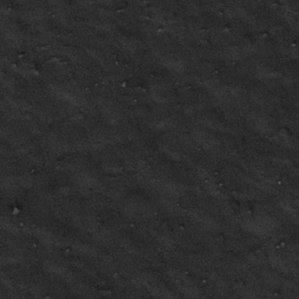
Label: frost